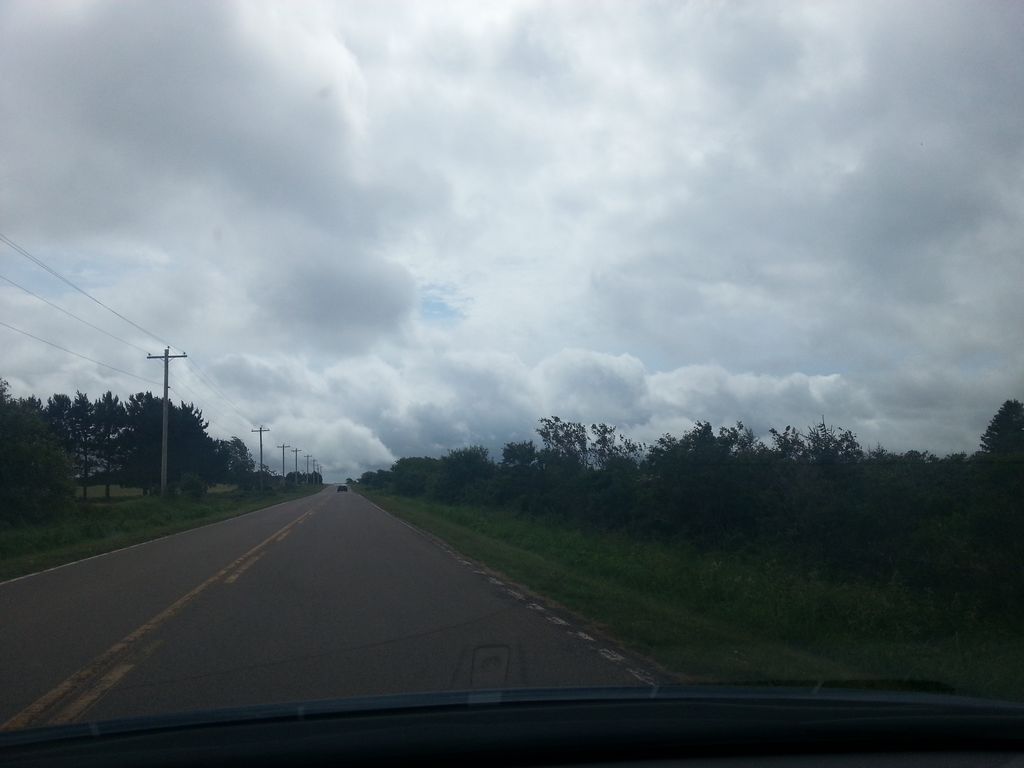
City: charlottetown